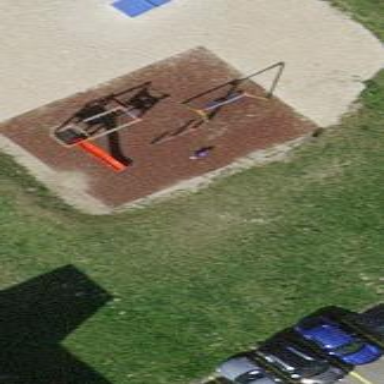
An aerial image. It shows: Playground area for leisure land.